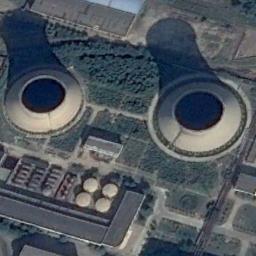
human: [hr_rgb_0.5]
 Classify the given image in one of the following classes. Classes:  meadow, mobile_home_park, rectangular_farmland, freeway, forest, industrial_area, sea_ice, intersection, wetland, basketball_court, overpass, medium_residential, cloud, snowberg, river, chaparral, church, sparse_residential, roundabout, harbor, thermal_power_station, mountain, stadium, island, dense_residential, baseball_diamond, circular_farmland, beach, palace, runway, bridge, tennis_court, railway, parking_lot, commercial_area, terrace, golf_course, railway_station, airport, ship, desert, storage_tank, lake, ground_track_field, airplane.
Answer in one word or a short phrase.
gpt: thermal_power_station